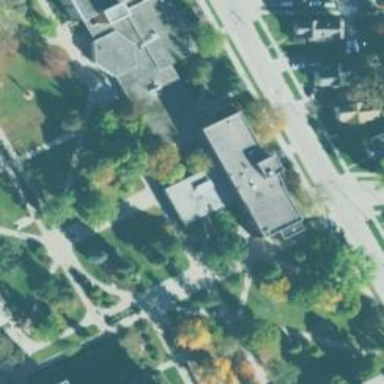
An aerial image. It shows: View of university building.